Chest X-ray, PA view. Patient: 42 years old, sex F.
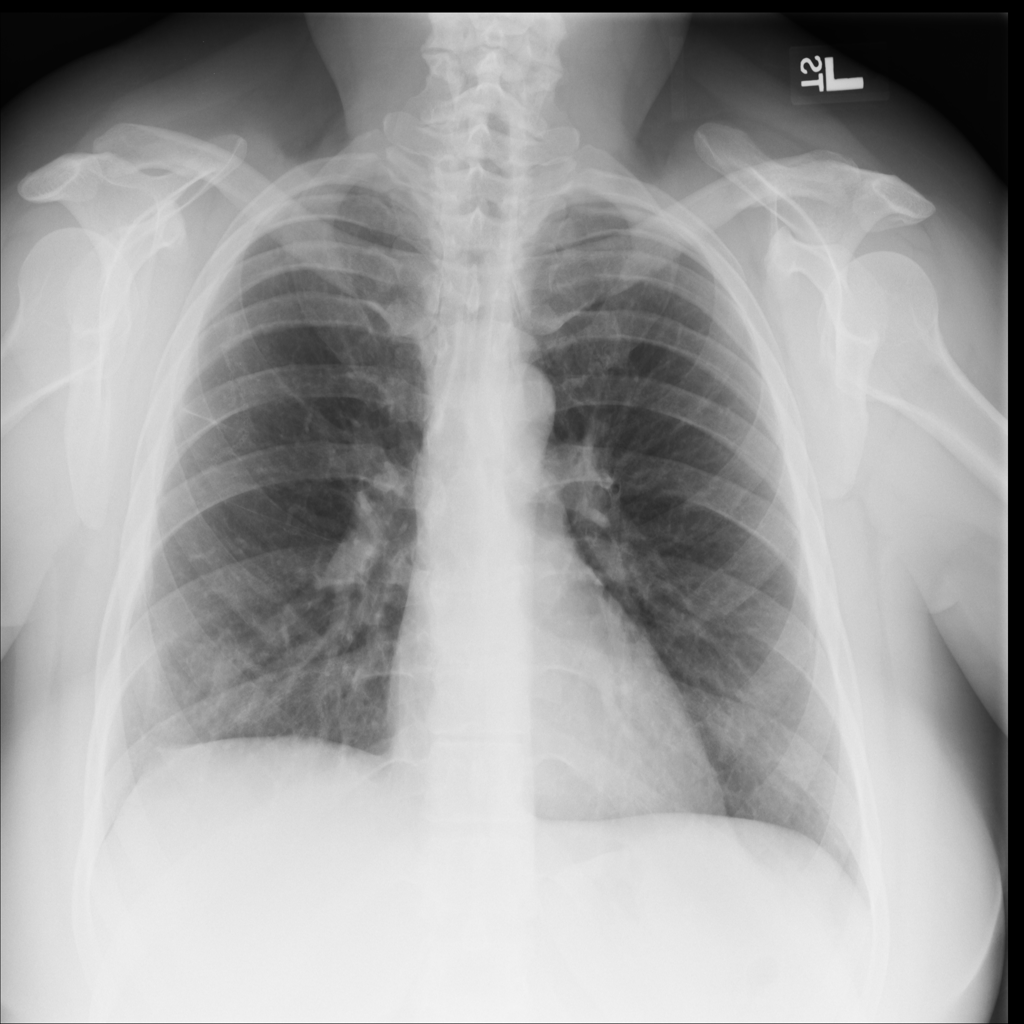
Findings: Pneumothorax